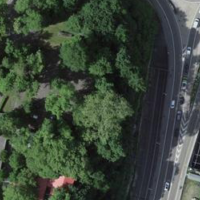
EUNIS habitat code: 53
Species observed at this site:
Lamium purpureum
Chorthippus biguttulus